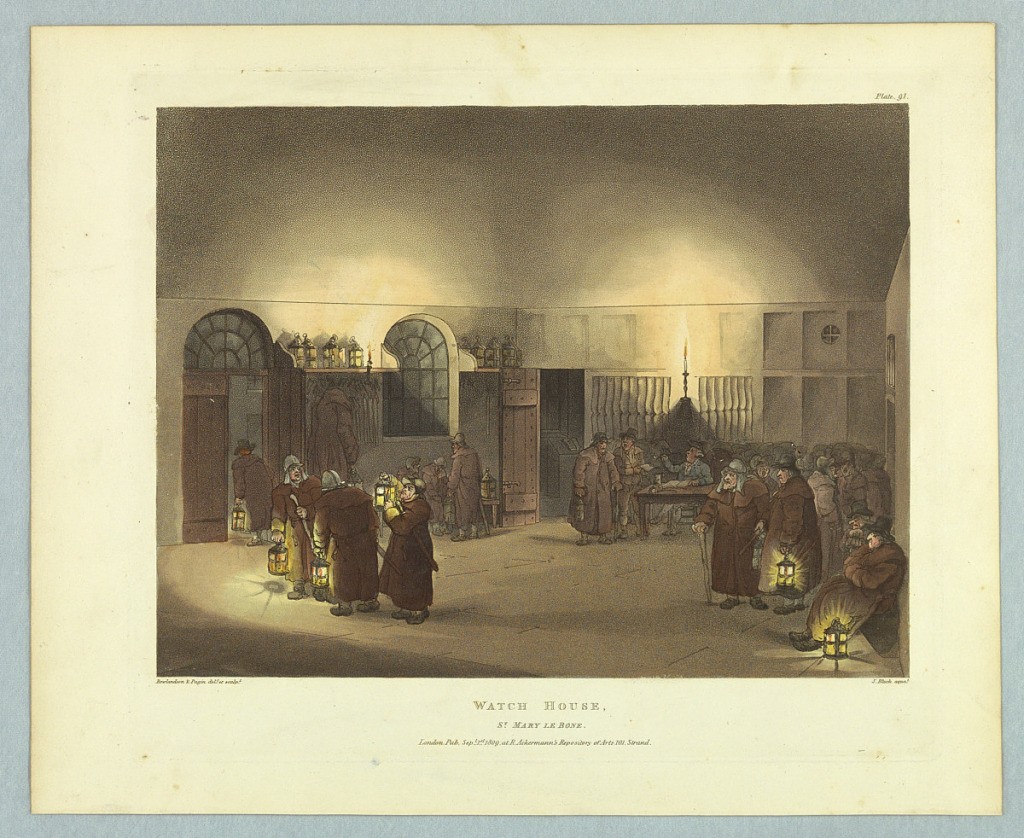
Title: Watch House, St. Mary le Bone, from "Ackermann's Repository"
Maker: Thomas Rowlandson, British, 1756–1827
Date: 1809
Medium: Aquatint, brush and watercolor on paper
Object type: Print
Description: Bare room with lanterns on shelves above the doors. A few tables and benches, and many men in heavy brown coats. Title, artists', and publisher's names below.